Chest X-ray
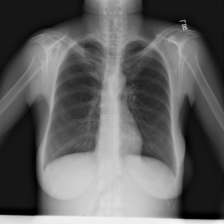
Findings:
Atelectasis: negative
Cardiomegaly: negative
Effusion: negative
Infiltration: negative
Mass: negative
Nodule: negative
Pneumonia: negative
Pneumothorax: negative
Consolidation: negative
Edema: negative
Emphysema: negative
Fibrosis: negative
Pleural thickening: negative
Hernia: negative